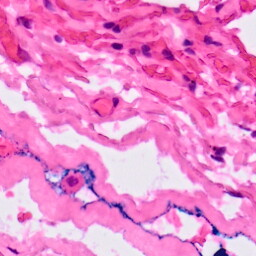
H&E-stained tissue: Lung